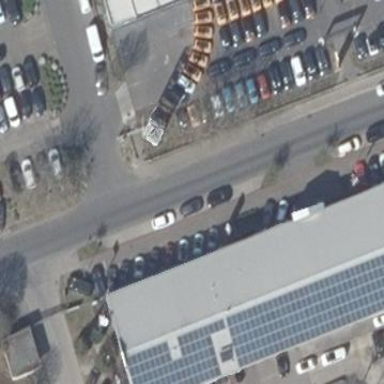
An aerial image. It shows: Retail building housing car shop.